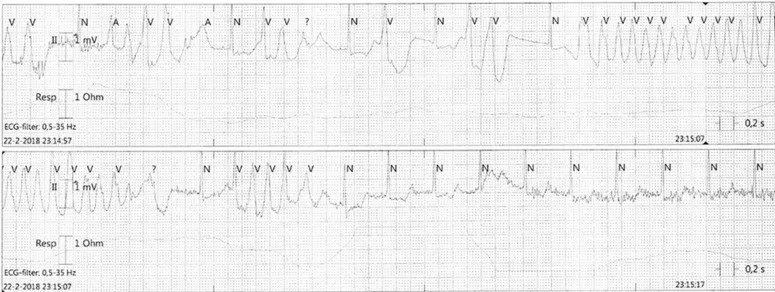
Telemetry records showing Torsades de Pointes.
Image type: electrography (ekg)